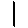
Label: hexagon